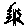
Label: tree